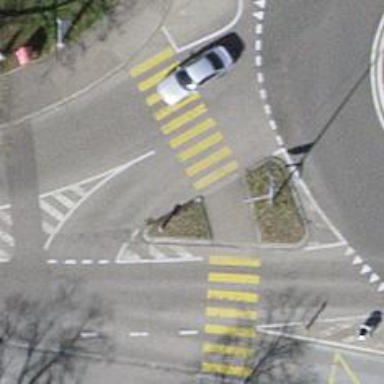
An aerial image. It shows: Footway that serves as traffic island.